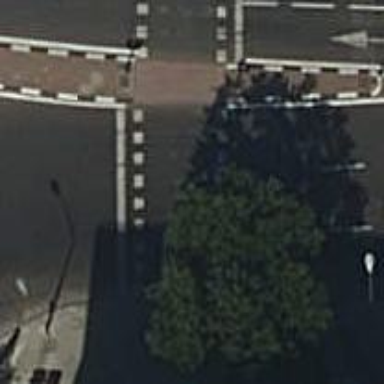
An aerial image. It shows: Footway made of paving stones.